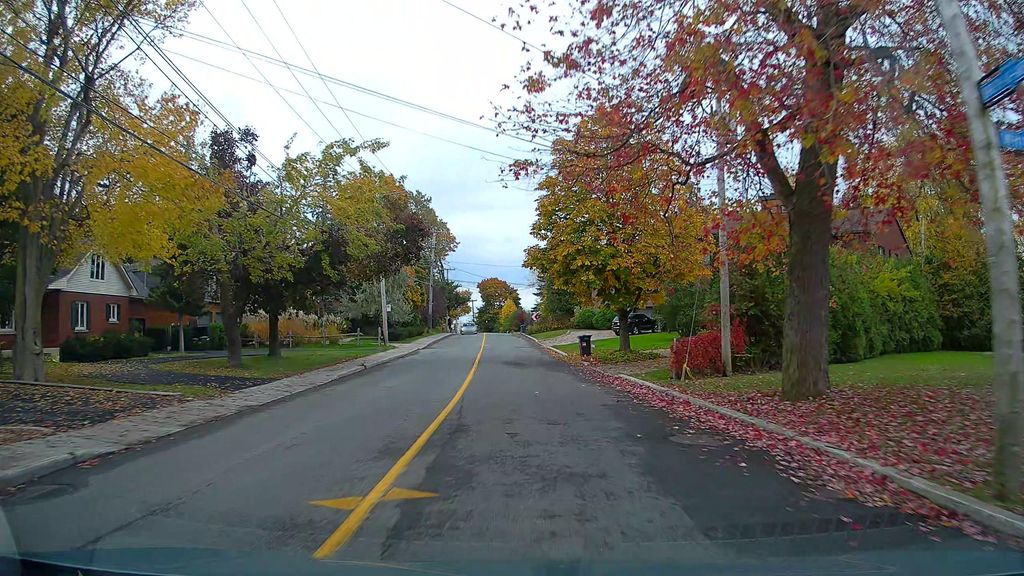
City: montreal